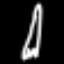
Label: fork